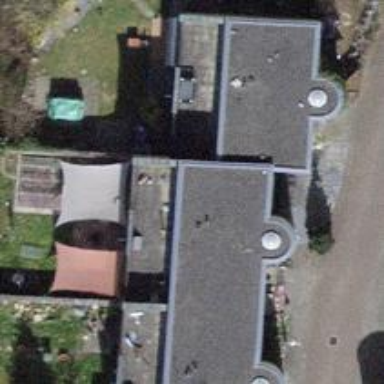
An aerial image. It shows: Simple and straightforward house.